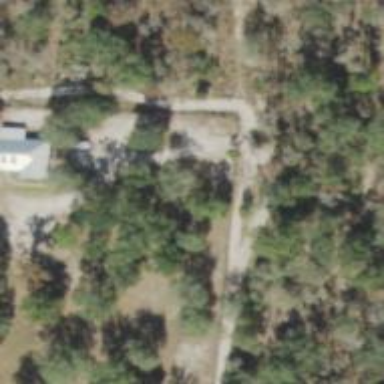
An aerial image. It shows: Driveway.